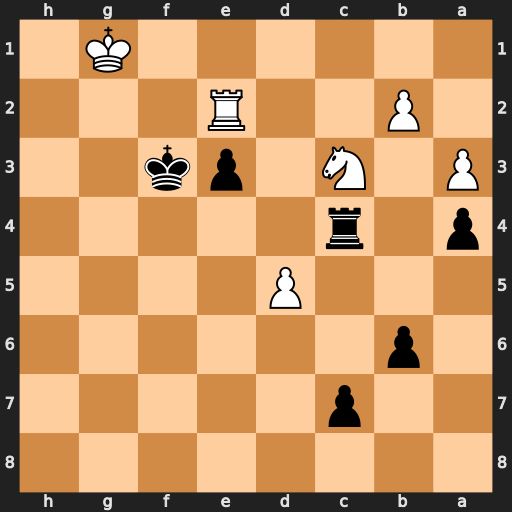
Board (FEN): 8/2p5/1p6/3P4/p1r5/P1N1pk2/1P2R3/6K1
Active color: b
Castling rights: -
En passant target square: -
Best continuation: Rxc3 bxc3 Kxe2